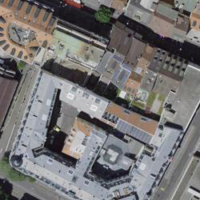
EUNIS habitat code: 54
Species observed at this site:
Vaccinium vitis-idaea
Convolvulus tricolor